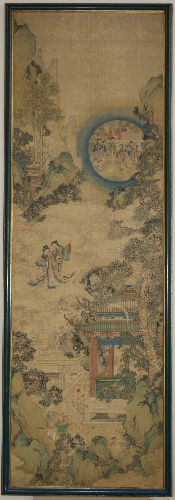
Title: 清   佚名   時令三景|Three scenes from festivals of the twelve months
Artist: Unidentified artist
Date: late 18th–early 19th century
Object type: Panel
Classification: Paintings
Medium: Three framed panels; ink and color on silk
Culture: China
Period: Qing dynasty (1644–1911)
Dimensions: Each panel: 83 1/2 × 28 in. (212.1 × 71.1 cm)
Department: Asian Art
Credit line: Purchase, C. C. Wang and The Dillon Fund Gifts, 2015
Accession year: 2015
Repository: Metropolitan Museum of Art, New York, NY
Tags: Men|Women|Landscapes